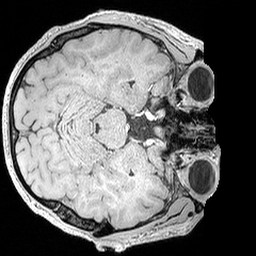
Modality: MP2RAGE
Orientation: axial
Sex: male
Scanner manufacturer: siemens
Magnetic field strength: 3 T
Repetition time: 5 s
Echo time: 0.00292 s